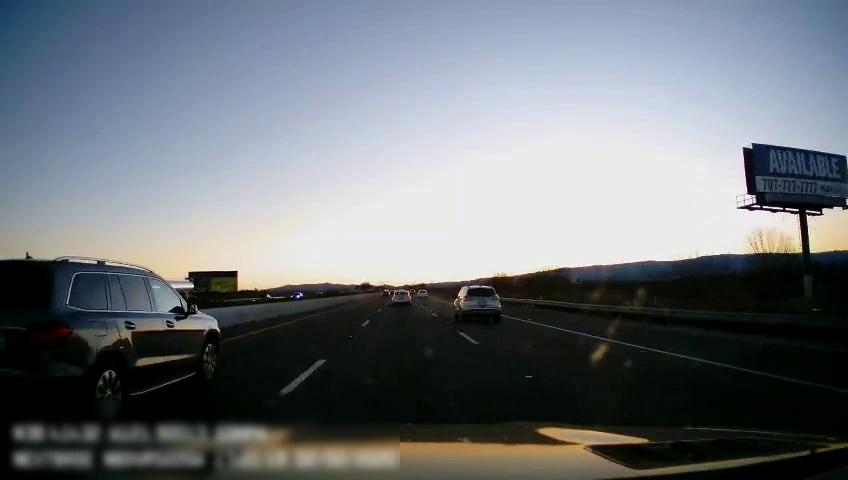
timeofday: Day
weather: Sunny
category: Drivable Space
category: Vehicles | Car
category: Vehicles | SUV
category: Vehicles | Truck
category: Vehicles | Car
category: Vehicles | Car
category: Vehicles | SUV
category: Lanes | Current Lane
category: Lanes | Current Lane
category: Lanes | Alternate Lane
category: Lanes | Alternate Lane
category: Traffic | Signs